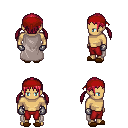
a pixel art fantasy rpg character, male body template, human, tanned skin, gray cape, red pants, ruby red twin-tailed hairstyle, red bandana, metal gloves, brown slippers, four views (front, back, left, right), 2x2 character sprite sheet, small pixel art, hard edges, no anti-aliasing